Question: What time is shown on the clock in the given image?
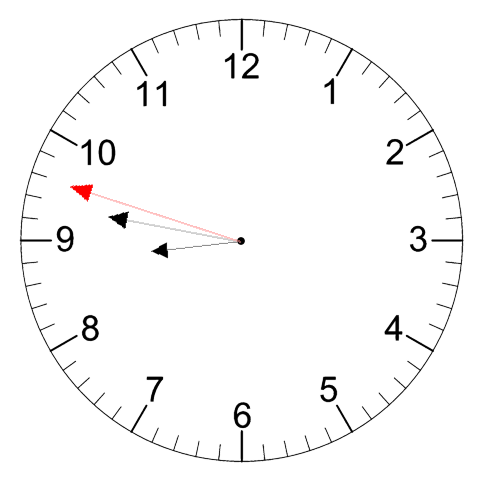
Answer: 08:46:48